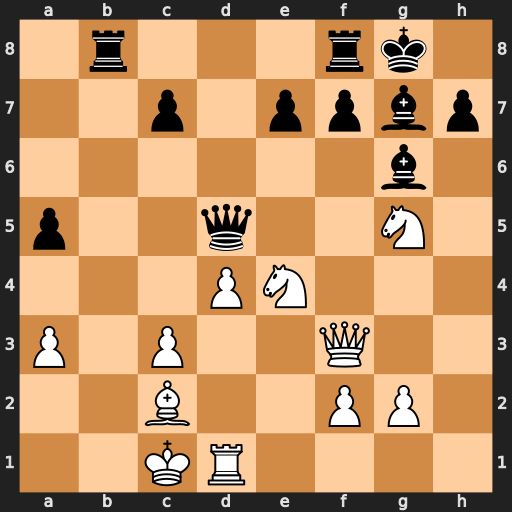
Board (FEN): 1r3rk1/2p1ppbp/6b1/p2q2N1/3PN3/P1P2Q2/2B2PP1/2KR4
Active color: w
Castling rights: -
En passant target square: -
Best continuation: Nf6+ exf6 Qxd5